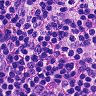
Metastatic tissue present: no